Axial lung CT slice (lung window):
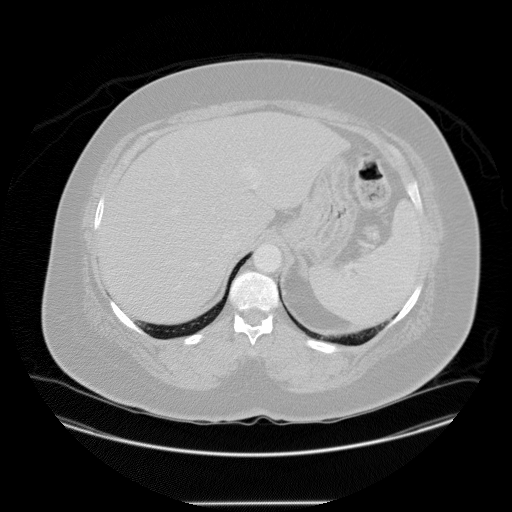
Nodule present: no